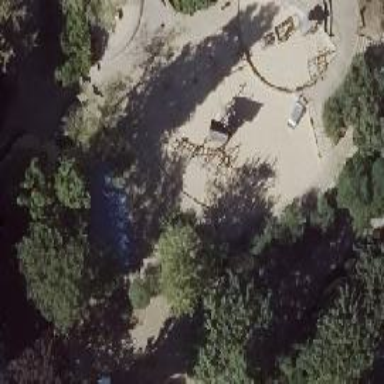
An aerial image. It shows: Playground with various play structures.